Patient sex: M
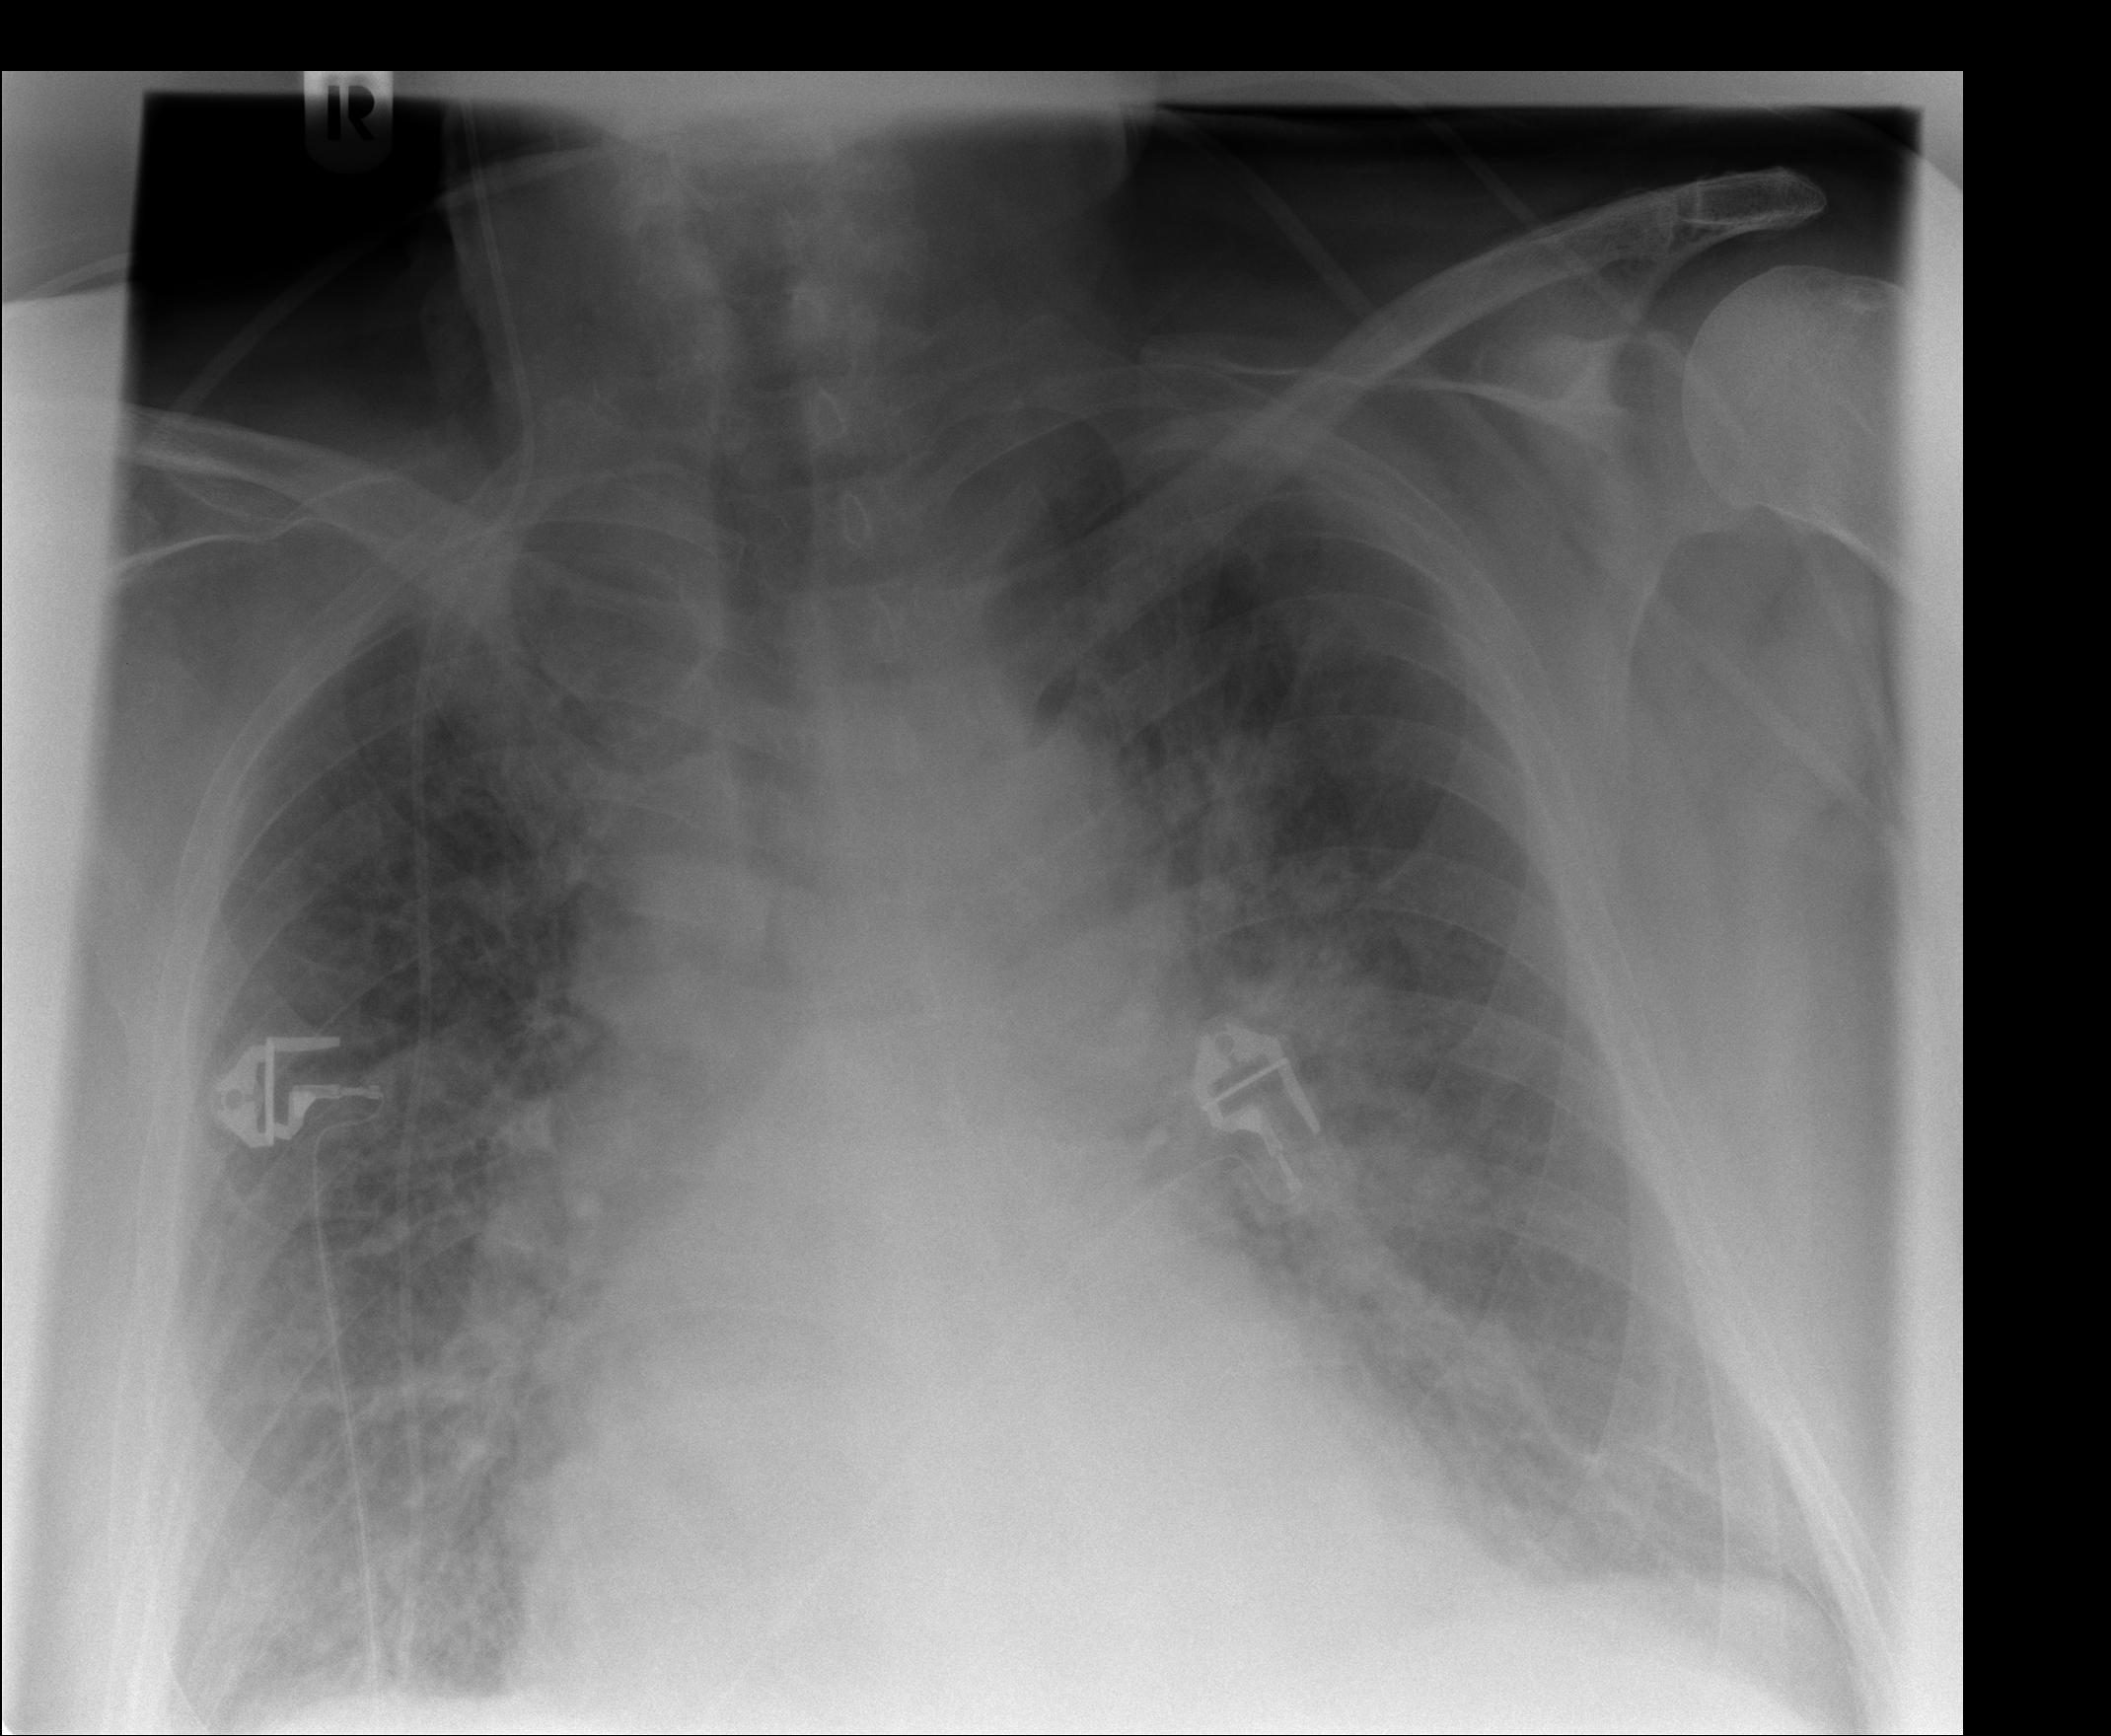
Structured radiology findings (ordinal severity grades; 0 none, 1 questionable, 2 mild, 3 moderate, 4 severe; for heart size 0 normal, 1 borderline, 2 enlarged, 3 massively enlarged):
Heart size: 2
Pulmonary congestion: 3
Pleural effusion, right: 2
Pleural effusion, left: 2
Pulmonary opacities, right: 1
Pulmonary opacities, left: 1
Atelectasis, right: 3
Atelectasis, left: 3